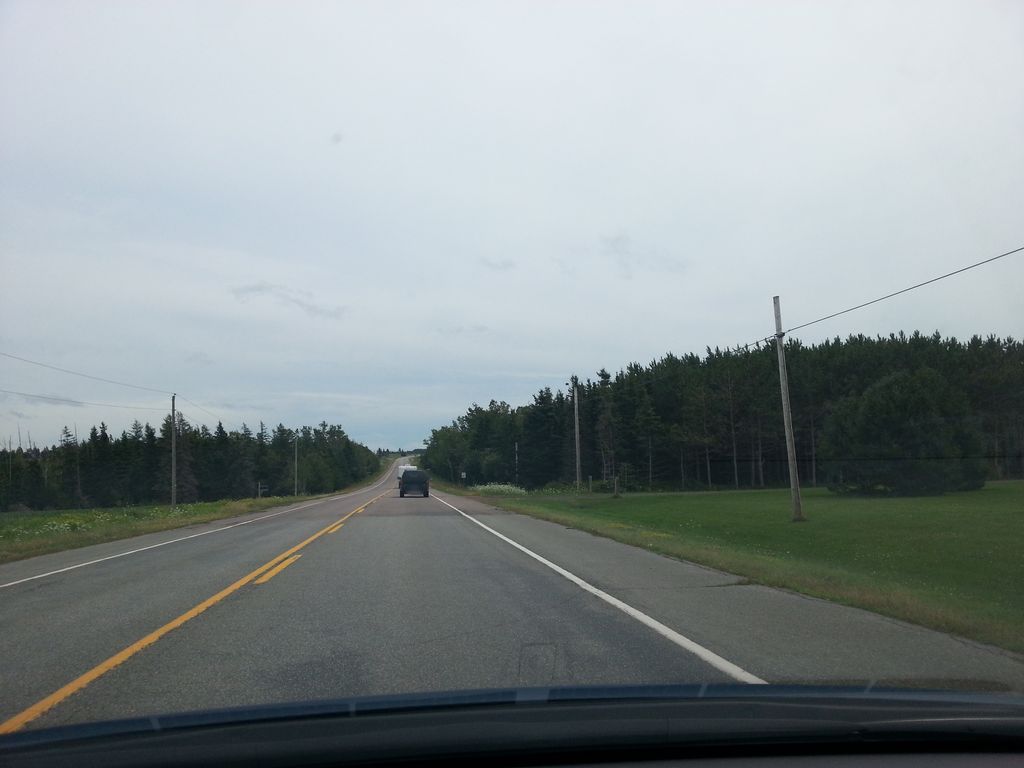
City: charlottetown